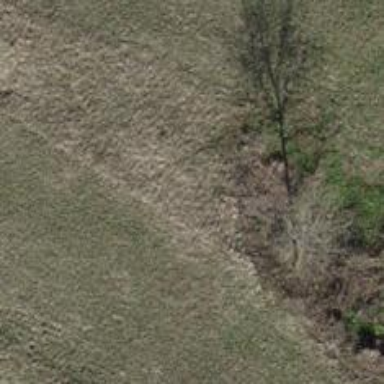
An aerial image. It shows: Mixed leaf-type deciduous tree.